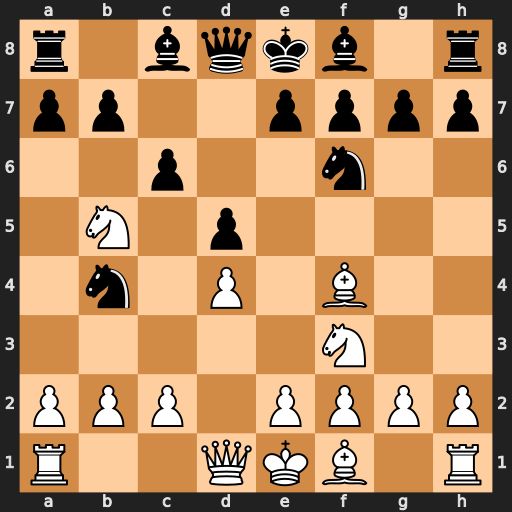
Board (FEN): r1bqkb1r/pp2pppp/2p2n2/1N1p4/1n1P1B2/5N2/PPP1PPPP/R2QKB1R
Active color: w
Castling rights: KQkq
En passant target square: -
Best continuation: Nc7+ Qxc7 Bxc7